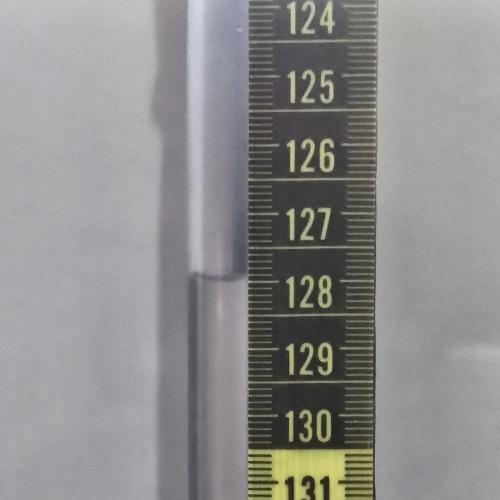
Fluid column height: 127.9 cm